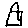
Label: house